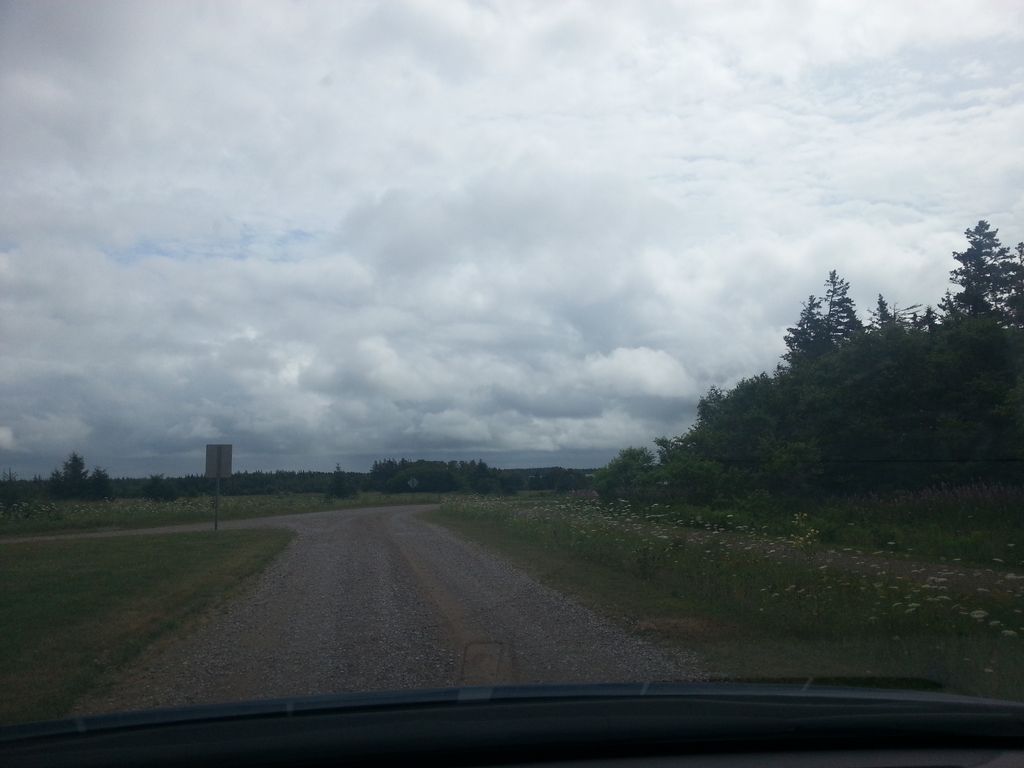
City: charlottetown